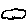
Label: cloud